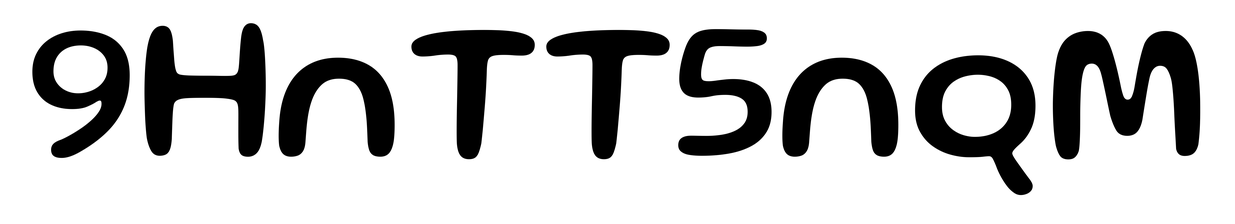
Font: Gluten_Regular